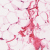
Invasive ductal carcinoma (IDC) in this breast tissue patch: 0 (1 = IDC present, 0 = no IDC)